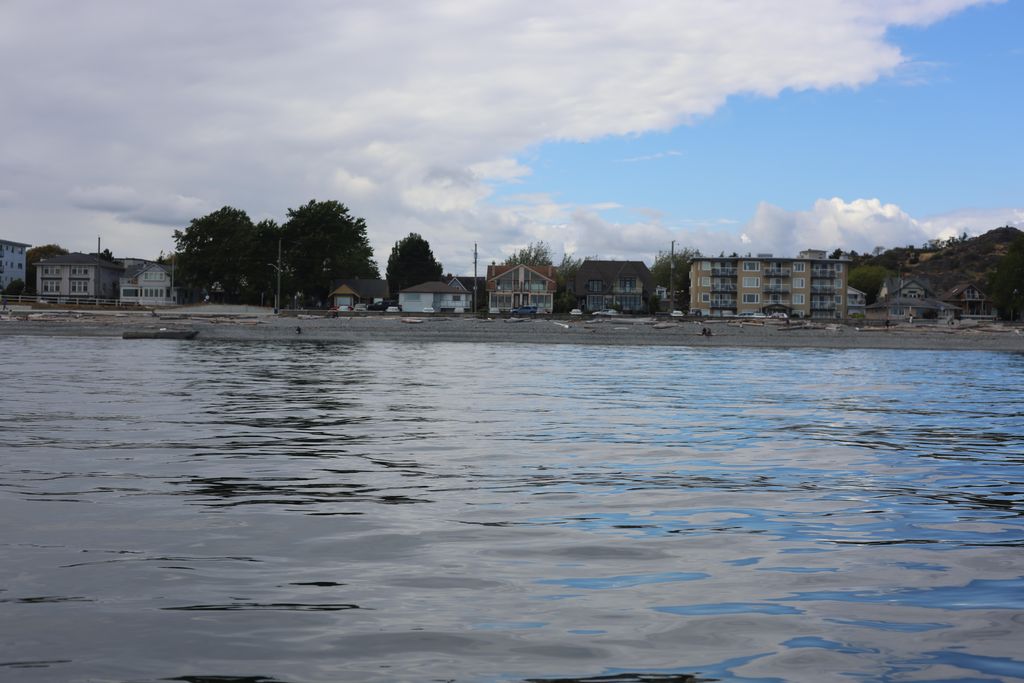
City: victoria